The image is the raw acceleration waveform (amplitude versus time) of a rotating-machine vibration signal. What is the most likely rotor condition (normal, misalignment, unbalance, looseness)?
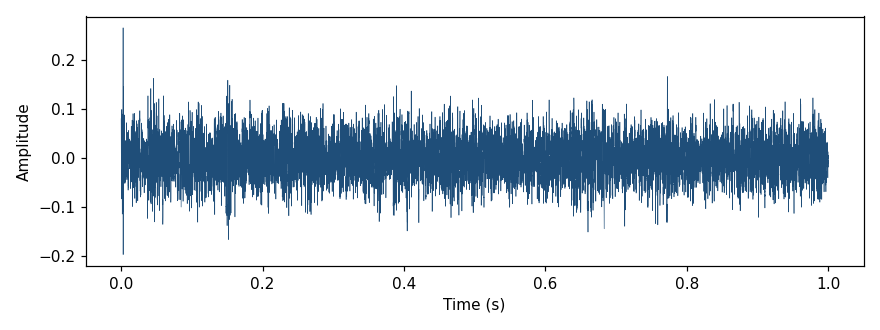
Answer: normal